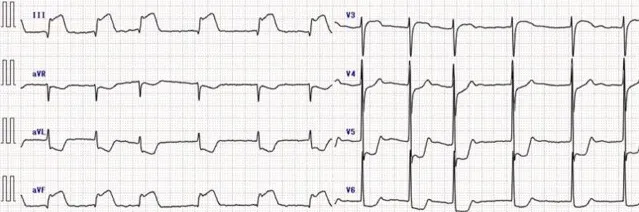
Preoperative electrocardiography. ST elevation in leads II, III, and aVF, and reciprocal ST depression in leads I, aVL, and V4-6 were detected.
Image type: electrography (ekg)